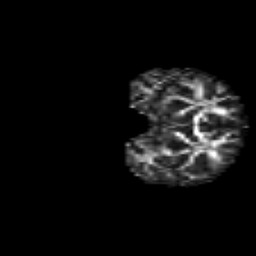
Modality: FA
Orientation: coronal
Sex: female
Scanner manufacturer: siemens
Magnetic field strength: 3 T
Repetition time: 5 s
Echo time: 0.071 s